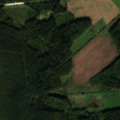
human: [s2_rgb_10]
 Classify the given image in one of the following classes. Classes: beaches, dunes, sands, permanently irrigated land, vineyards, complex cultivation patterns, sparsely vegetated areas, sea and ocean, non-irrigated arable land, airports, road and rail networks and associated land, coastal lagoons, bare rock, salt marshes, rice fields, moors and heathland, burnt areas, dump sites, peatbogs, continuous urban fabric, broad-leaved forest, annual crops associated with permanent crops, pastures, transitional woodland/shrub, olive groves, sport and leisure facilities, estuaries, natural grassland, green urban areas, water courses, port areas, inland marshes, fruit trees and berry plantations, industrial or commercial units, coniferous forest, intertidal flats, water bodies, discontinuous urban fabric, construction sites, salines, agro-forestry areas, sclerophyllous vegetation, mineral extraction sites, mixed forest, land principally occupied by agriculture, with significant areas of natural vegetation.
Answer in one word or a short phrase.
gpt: non-irrigated arable land, land principally occupied by agriculture, with significant areas of natural vegetation, coniferous forest, mixed forest, transitional woodland/shrub